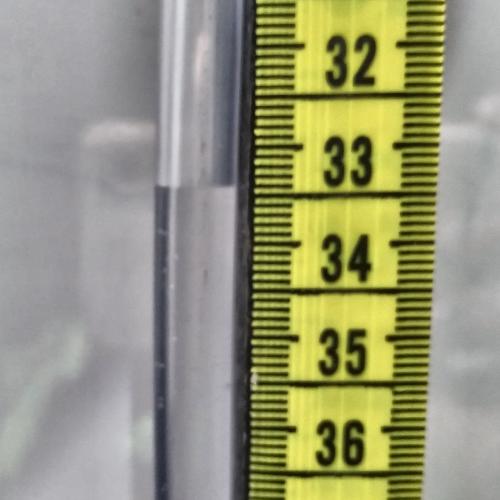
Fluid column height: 33.4 cm